Question: I am getting the following error in all my the projects after I installed xcode 4.2 in parallel with xcode 3.2.5 I get the error when I create an adhoc bundle for the Tester.

How can I resolve this?
I have gone through following blogs but can't find any solution.
1. Command /usr/bin/codesign failed with exit code 1
2. http://www.iphonedevsdk.com/forum/iphone-sdk-development/9370-codesign-failed-exit-code-1-a.html
3. http://blog.emmerinc.be/index.php/2009/03/26/codesign-failed-with-exit-code-1/
4. /usr/bin/codesign failed with exit code 1
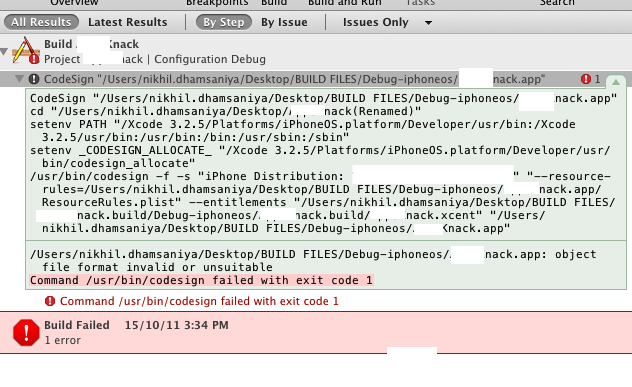
Answer: I have seen this error when I manually built and signed an iOS application bundle using a Makefile. In that case my 'Info.plist' was missing the 'CFBundleResourceSpecification' key (should probably have the value 'ResourceRules.plist'). I did some more testing now and it also happens if the key 'CFBundleExecutable' is missing.
'CFBundleResourceSpecification' should be added in some build phase by Xcode but maybe it's a good idea to check the resulting 'Info.plist' in the build directory if it's really there.
Maybe this blog post could help, it's about 'codesign' finding the wrong 'Info.plist' file (one without 'CFBundleResourceSpecification')
<URL>